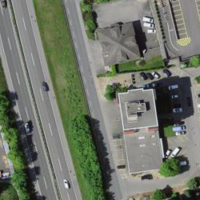
EUNIS habitat code: 57
Species observed at this site:
Acer pseudoplatanus